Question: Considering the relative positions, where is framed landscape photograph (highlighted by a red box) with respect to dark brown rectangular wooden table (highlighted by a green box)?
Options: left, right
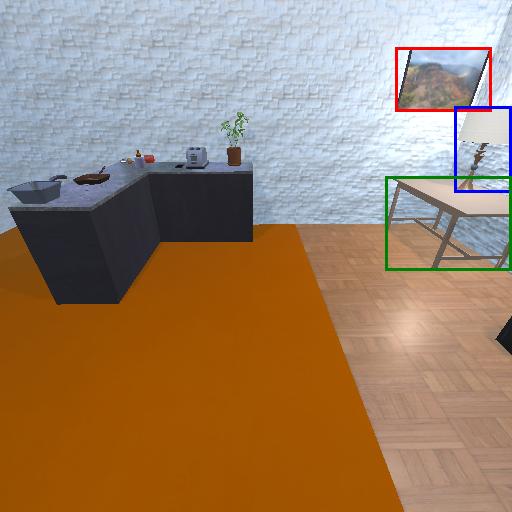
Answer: left